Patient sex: M
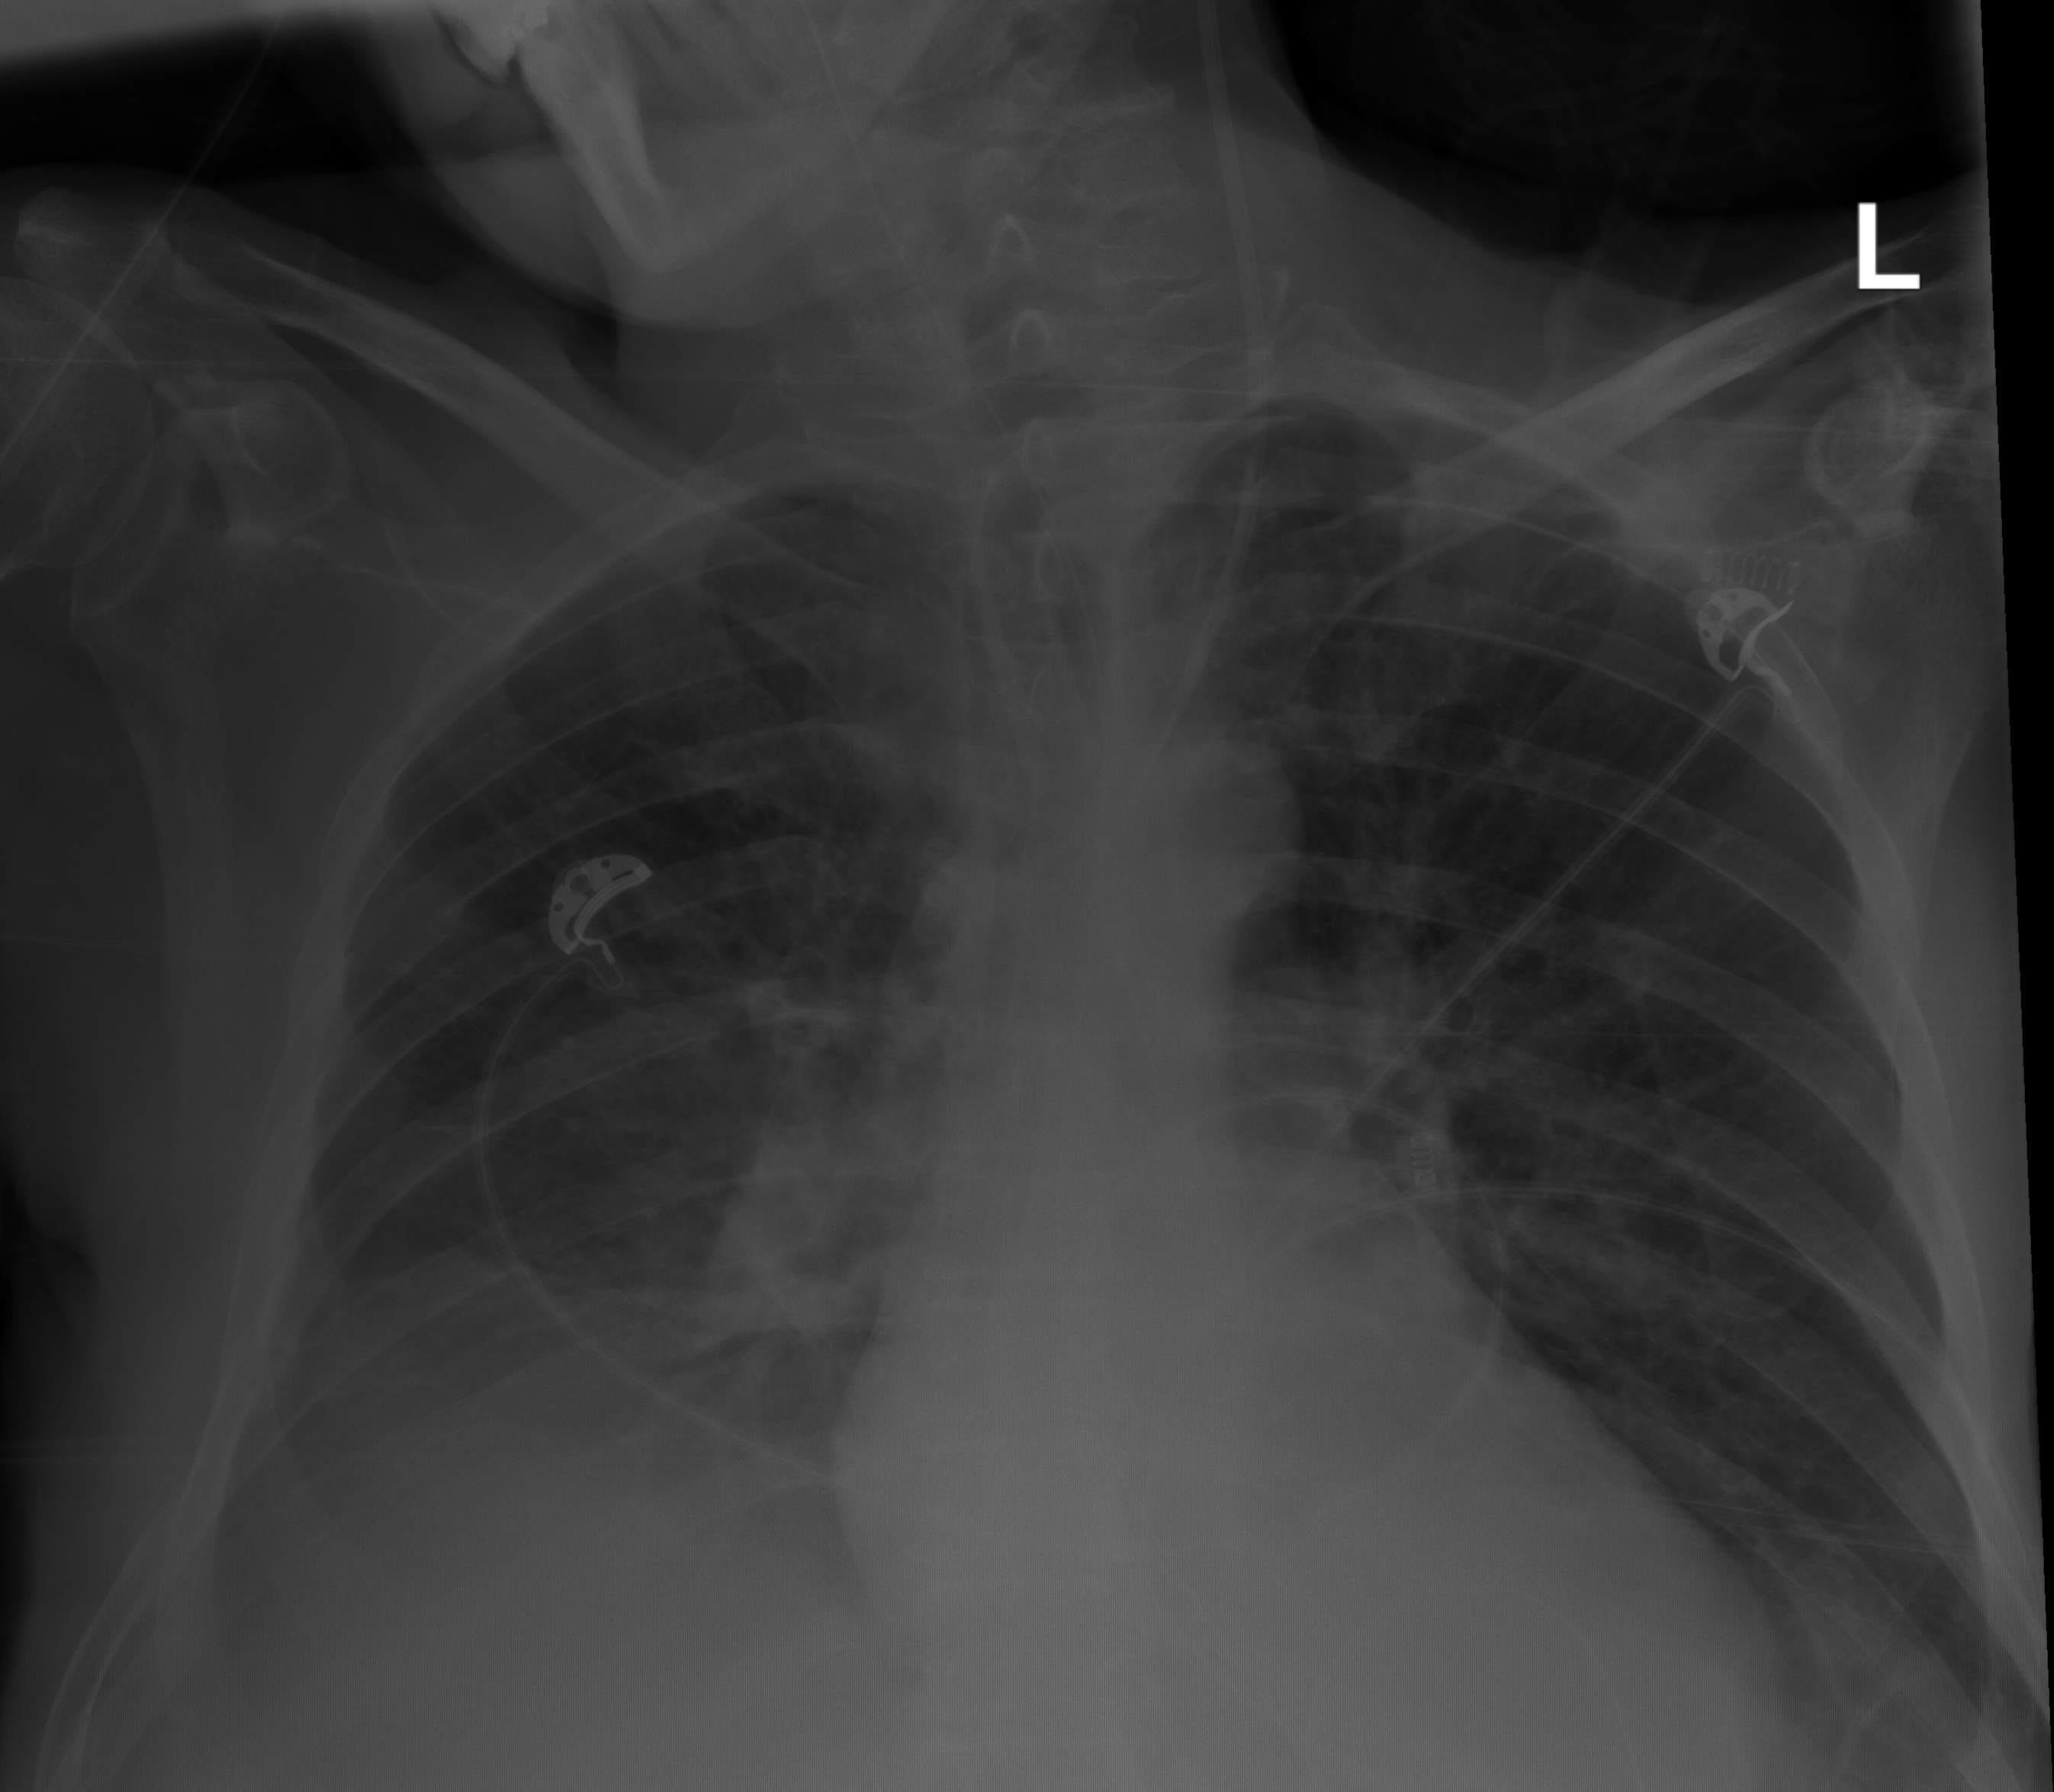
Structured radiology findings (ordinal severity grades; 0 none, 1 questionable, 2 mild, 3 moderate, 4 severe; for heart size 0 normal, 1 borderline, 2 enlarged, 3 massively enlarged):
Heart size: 0
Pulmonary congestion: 2
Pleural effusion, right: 3
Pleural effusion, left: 2
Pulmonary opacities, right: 1
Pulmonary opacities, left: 1
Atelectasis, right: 3
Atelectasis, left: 2